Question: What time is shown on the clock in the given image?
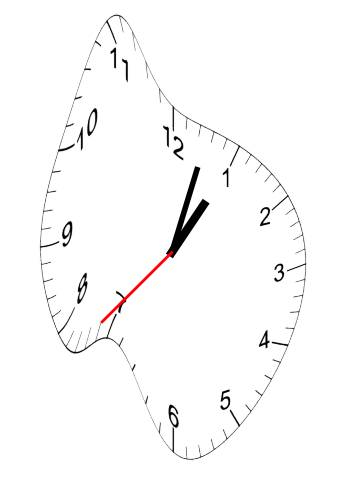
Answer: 01:02:37